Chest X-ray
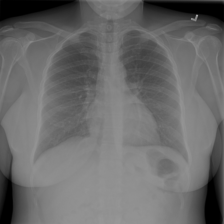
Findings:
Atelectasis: negative
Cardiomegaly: negative
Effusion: negative
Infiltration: positive
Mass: negative
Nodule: negative
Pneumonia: negative
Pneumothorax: negative
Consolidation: negative
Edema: negative
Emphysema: negative
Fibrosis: negative
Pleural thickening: negative
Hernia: negative